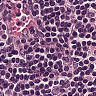
Metastatic tissue present: no